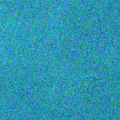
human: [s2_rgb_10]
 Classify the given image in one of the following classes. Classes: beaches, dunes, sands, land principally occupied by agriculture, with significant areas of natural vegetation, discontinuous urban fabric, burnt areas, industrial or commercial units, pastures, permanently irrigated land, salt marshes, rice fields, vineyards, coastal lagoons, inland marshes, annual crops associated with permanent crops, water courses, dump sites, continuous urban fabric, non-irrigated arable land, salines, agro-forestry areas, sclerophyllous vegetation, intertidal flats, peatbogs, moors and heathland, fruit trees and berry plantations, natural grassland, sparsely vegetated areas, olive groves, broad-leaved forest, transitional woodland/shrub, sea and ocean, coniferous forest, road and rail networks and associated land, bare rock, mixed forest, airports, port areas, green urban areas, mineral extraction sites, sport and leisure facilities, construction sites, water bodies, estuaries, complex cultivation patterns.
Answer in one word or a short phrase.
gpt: sea and ocean